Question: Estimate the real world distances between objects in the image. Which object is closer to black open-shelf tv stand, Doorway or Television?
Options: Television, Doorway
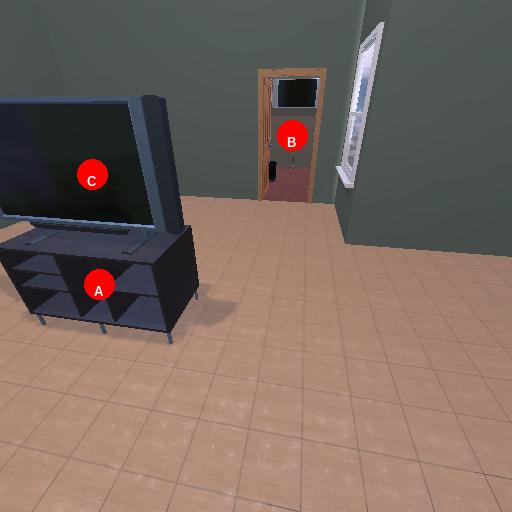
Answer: Television